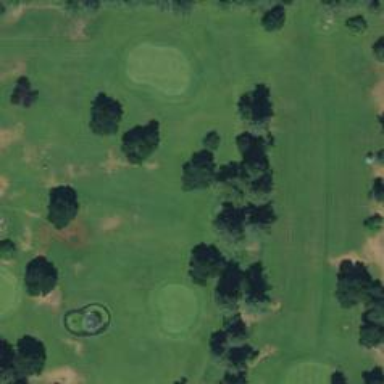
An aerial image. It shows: Golf tee.